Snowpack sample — Loveland Pass, Silver Plume, Colorado, USA (12/14/25, 10:50 AM MST)
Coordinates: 39.664, -105.882
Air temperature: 36 °F
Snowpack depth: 67 cm
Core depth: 10 cm
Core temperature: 50 °F
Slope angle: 6°, slope face: 326°
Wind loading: low
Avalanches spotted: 0
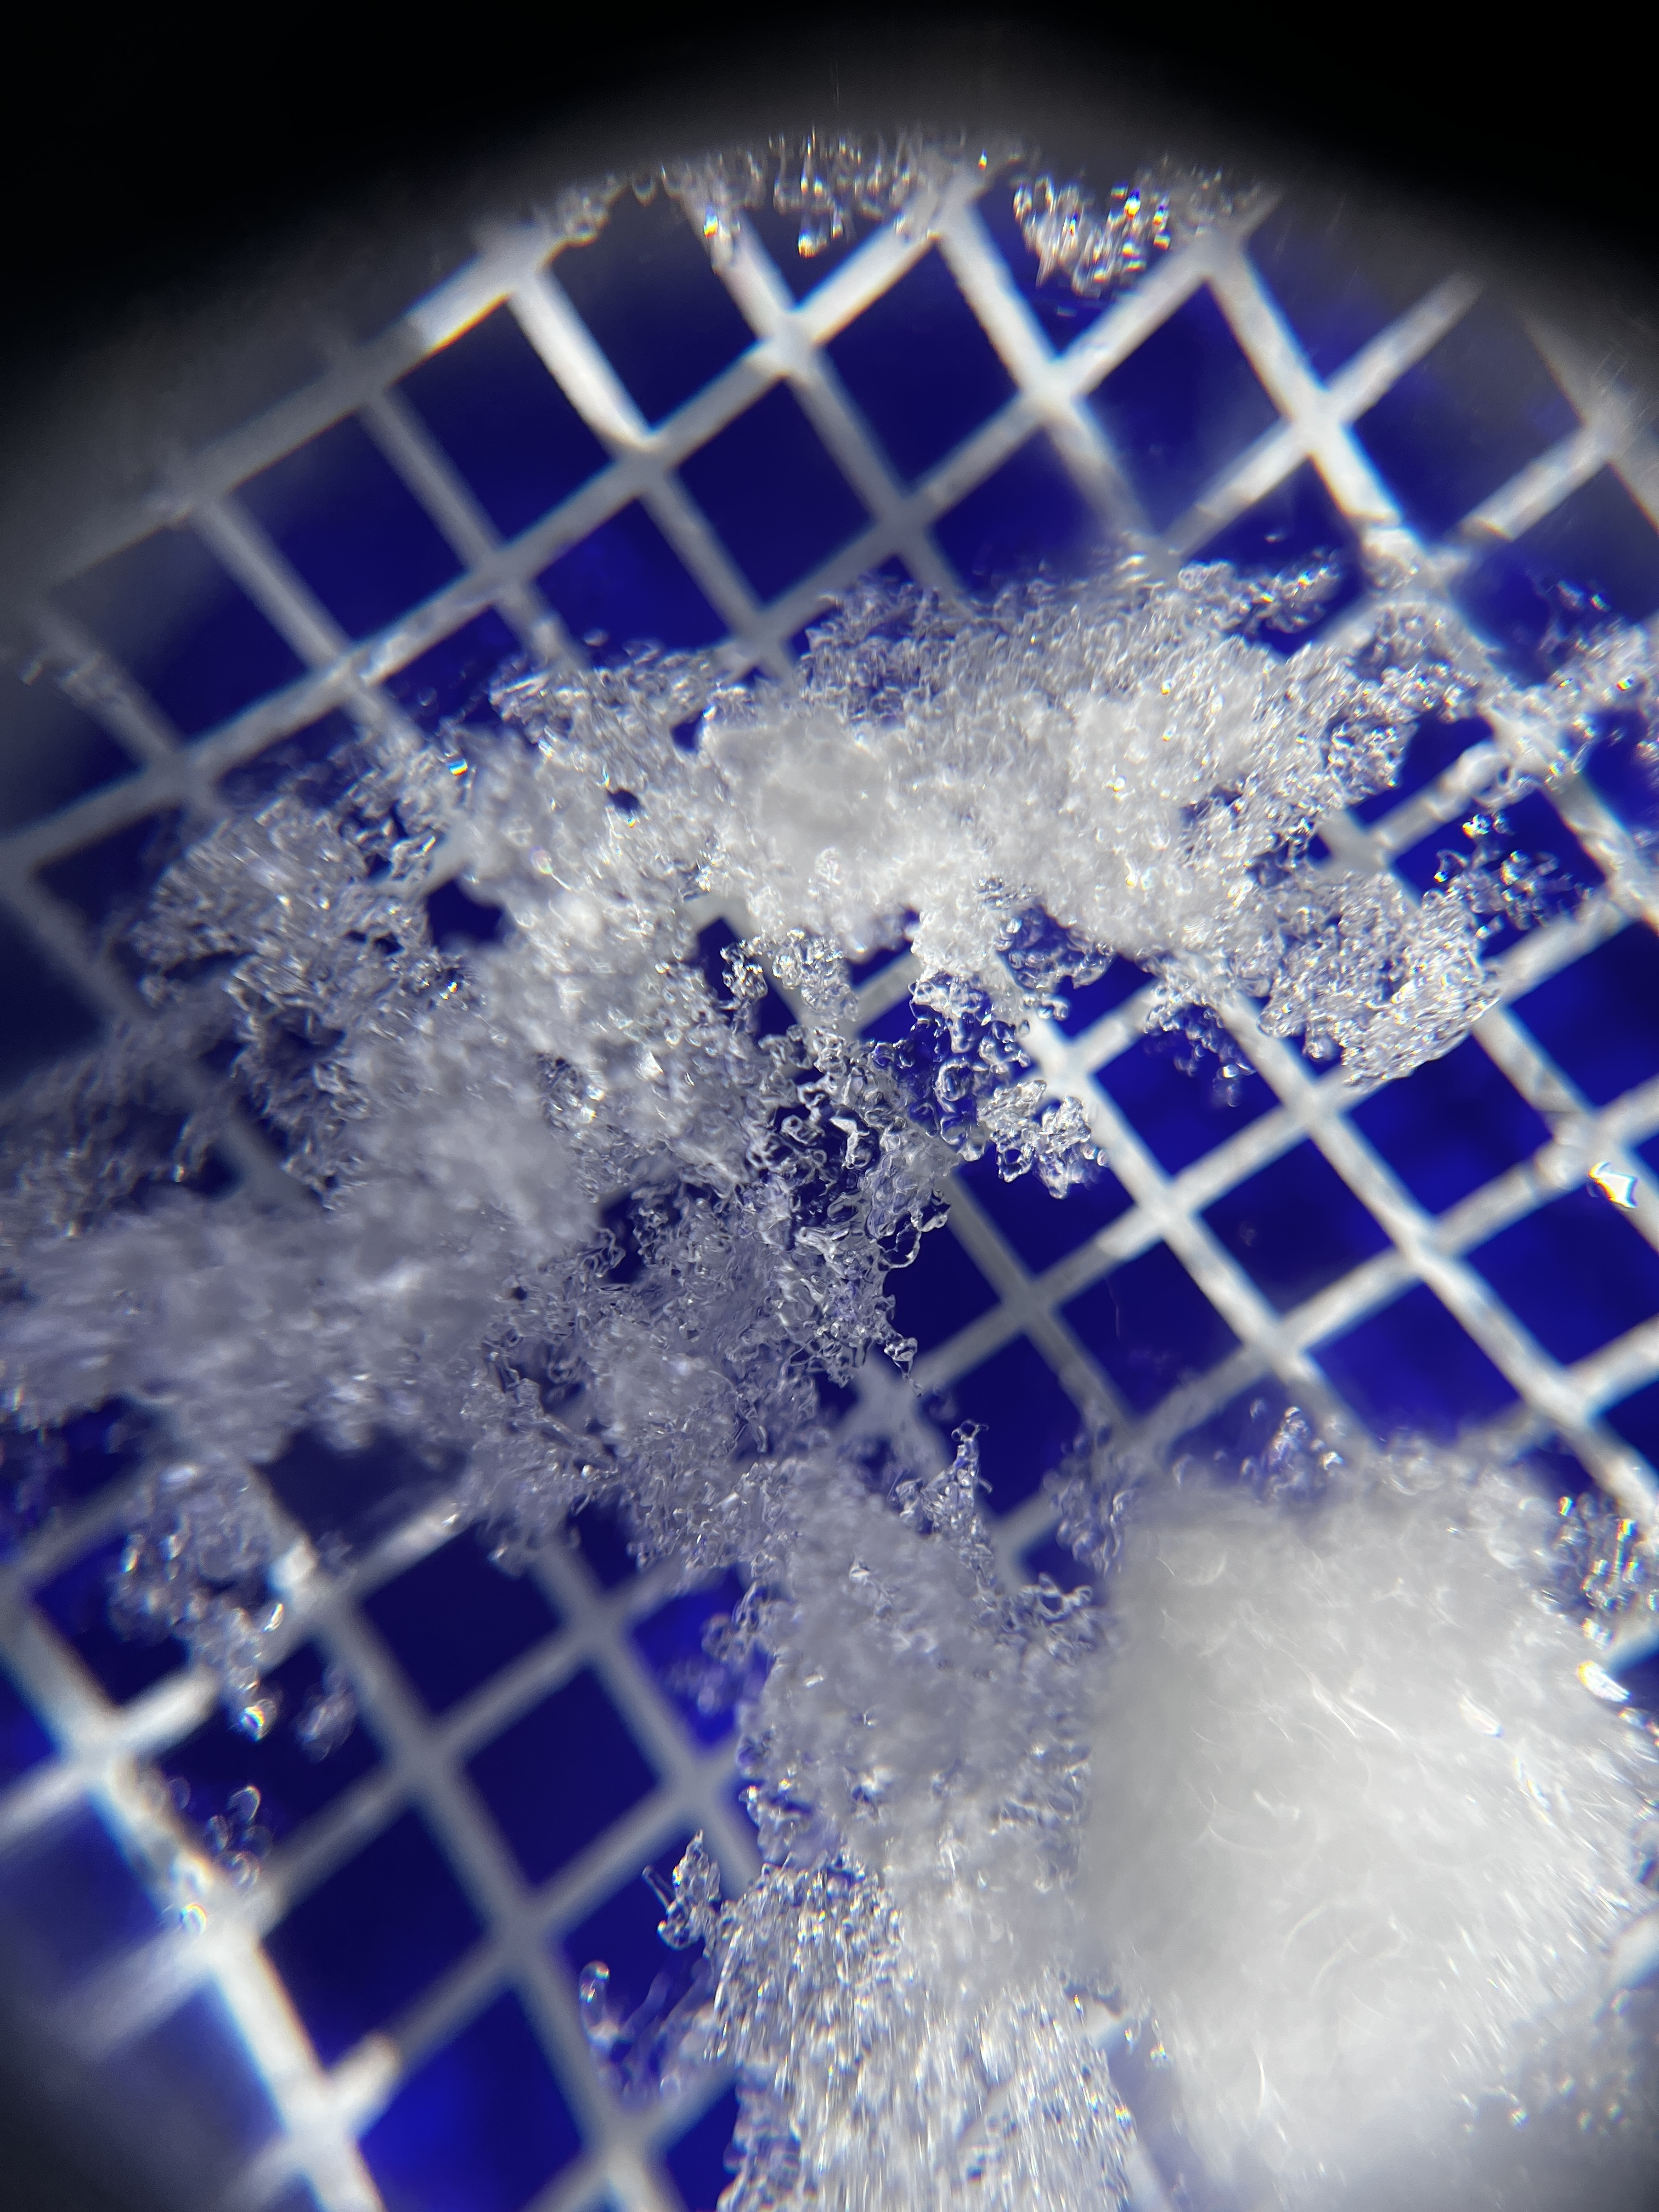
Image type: magnified_profile
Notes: No avalanches spotted, very late start to the season with minimal snowpack